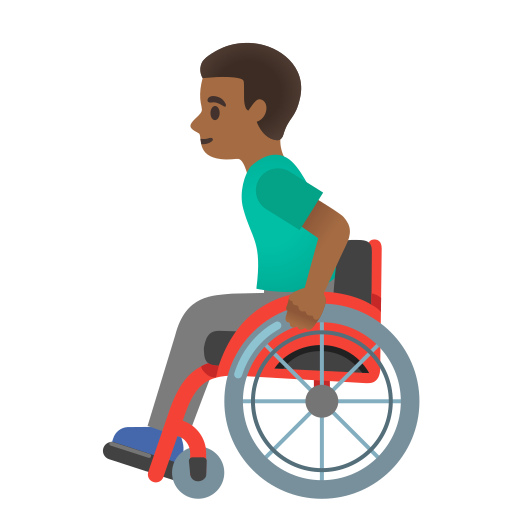
Emoji: 👨🏾‍🦽